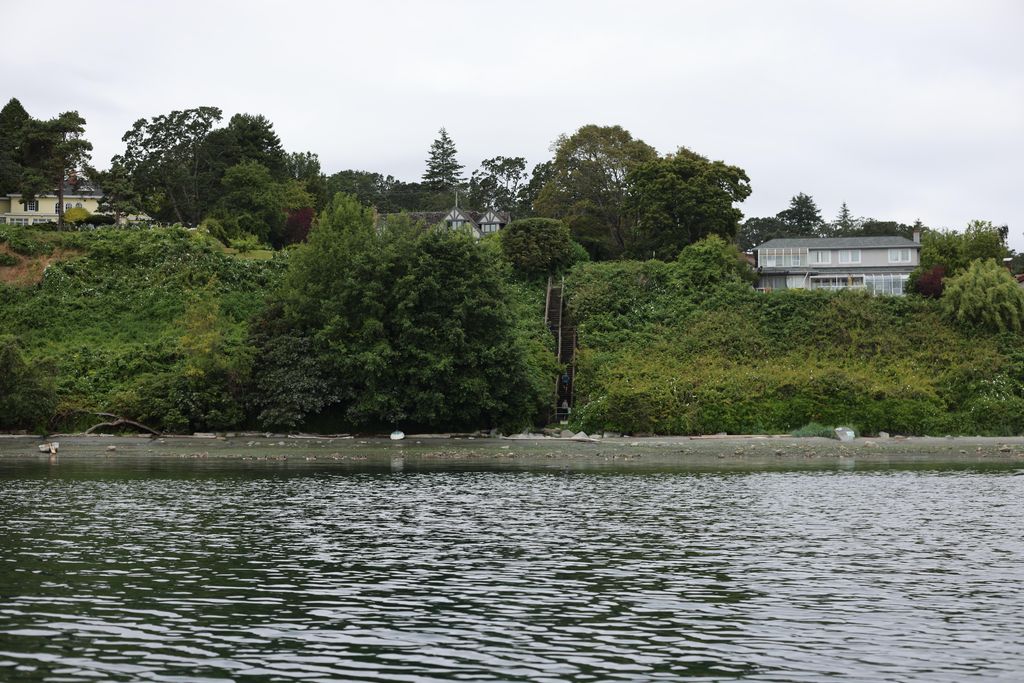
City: victoria